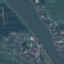
Land use / land cover class: River